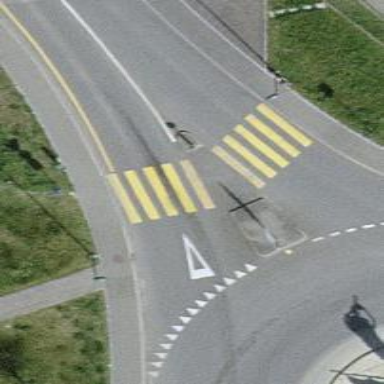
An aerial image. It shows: Marked crossing with zebra crossing island.